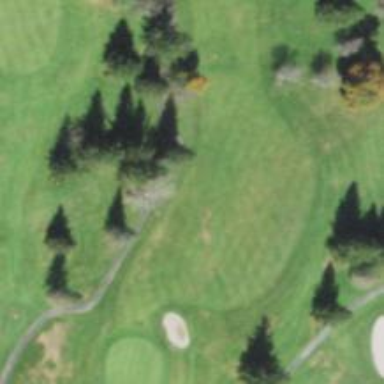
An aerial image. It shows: Golf hole.